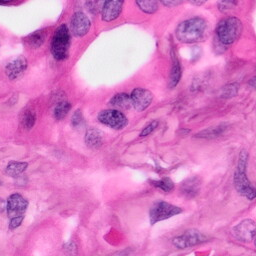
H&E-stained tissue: Pancreatic